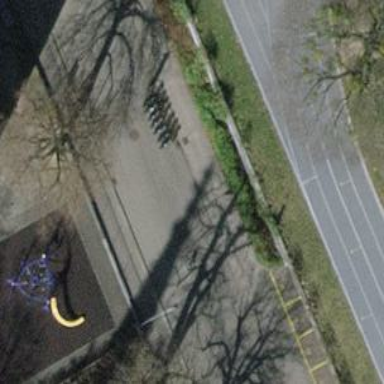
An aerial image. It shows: Bicycle rental service.